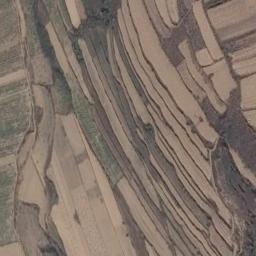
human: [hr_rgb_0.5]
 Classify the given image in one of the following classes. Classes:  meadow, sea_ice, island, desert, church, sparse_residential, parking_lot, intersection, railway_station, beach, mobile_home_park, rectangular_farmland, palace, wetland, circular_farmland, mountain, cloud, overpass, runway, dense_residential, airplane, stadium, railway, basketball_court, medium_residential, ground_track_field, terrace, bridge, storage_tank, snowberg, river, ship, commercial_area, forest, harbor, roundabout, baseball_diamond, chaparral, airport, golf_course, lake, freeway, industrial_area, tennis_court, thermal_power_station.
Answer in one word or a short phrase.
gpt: terrace